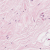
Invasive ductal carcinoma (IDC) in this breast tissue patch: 0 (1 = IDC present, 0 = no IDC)